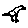
Label: bird